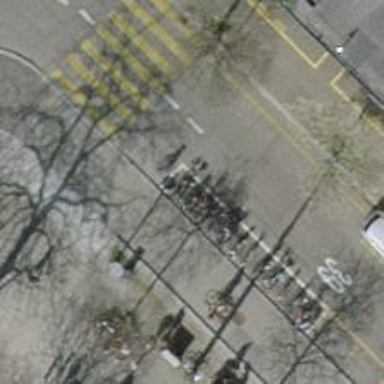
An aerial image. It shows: Bicycle repair station.